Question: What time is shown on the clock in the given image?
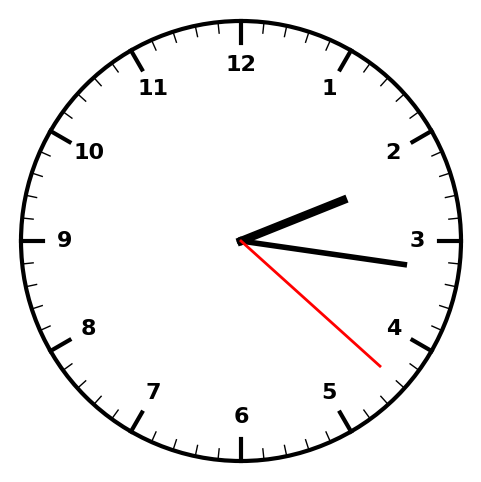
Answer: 02:16:22